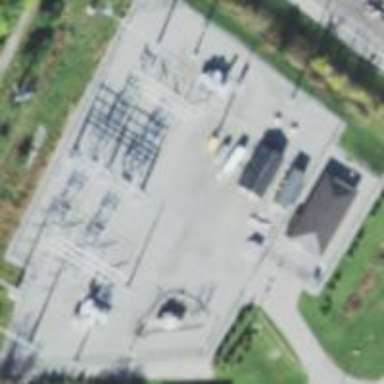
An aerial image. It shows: Minor distribution power substation.